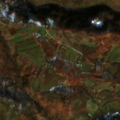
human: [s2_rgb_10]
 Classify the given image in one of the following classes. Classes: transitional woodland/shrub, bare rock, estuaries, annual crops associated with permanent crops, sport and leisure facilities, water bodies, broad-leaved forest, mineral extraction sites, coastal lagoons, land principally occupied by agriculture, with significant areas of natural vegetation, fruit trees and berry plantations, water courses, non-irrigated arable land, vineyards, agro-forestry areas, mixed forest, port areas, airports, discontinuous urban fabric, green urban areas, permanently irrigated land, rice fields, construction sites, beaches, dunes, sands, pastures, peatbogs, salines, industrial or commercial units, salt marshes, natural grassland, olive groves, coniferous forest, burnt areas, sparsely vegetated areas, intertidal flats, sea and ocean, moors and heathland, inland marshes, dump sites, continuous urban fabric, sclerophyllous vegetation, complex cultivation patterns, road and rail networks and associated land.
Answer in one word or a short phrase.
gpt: complex cultivation patterns, land principally occupied by agriculture, with significant areas of natural vegetation, broad-leaved forest